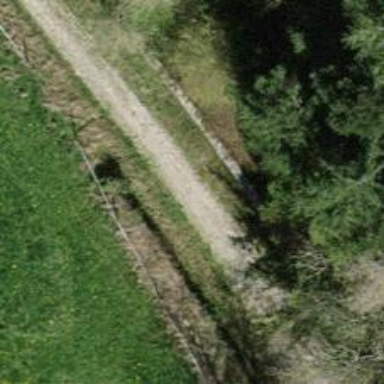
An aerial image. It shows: Pebblestone track with grade3 tracktype.